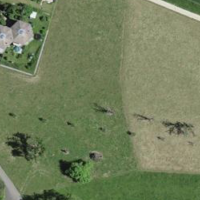
EUNIS habitat code: 25
Species observed at this site:
Juglans regia